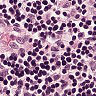
Metastatic tissue present: no